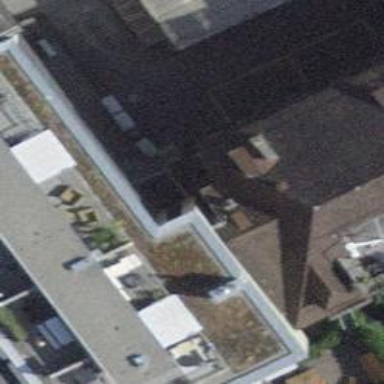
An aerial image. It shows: Beige apartment building with flat roof.